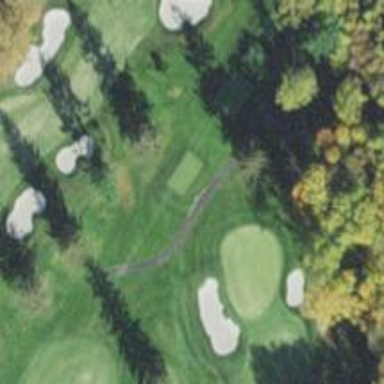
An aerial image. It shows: Service road used as golf cart path.